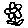
Label: flower